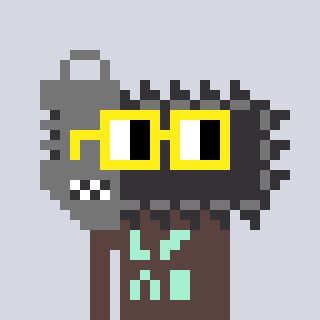
a pixel art character with square yellow glasses, a chainsaw-shaped head and a darkbrown-colored body on a cool background